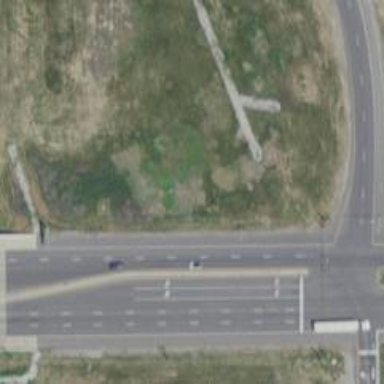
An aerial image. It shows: This image shows trunk highway that functions as expressway.